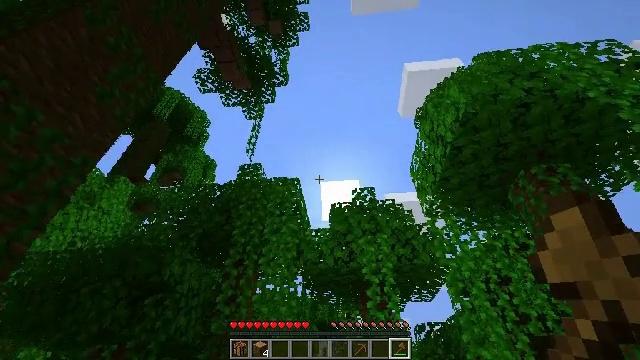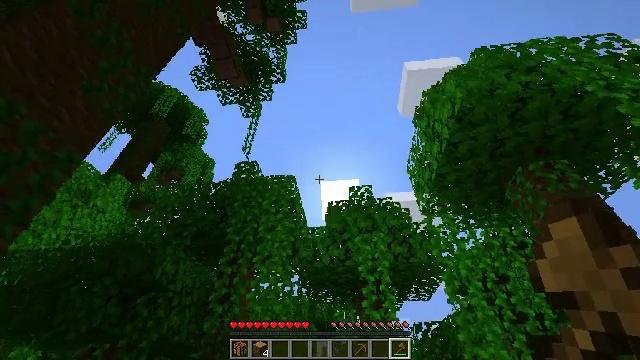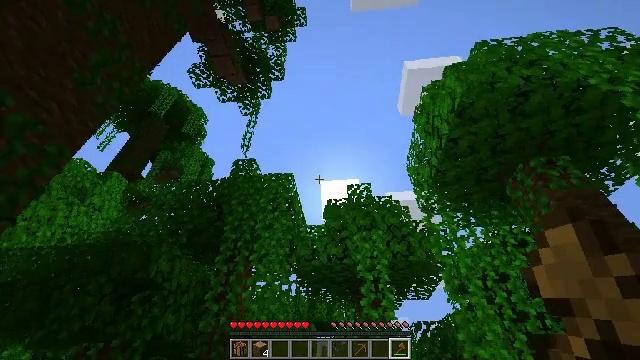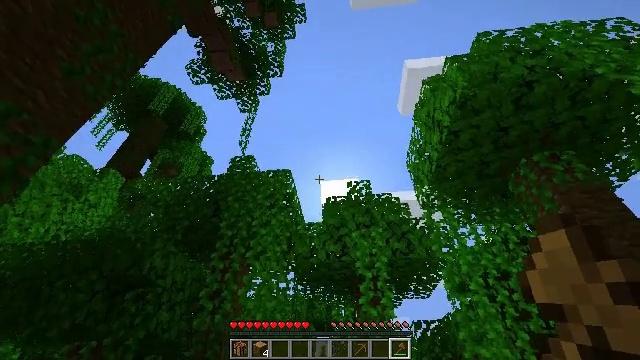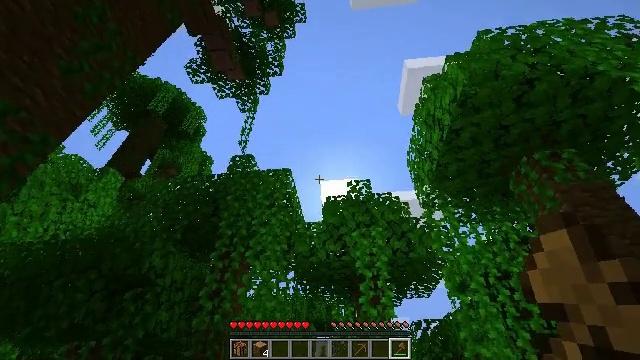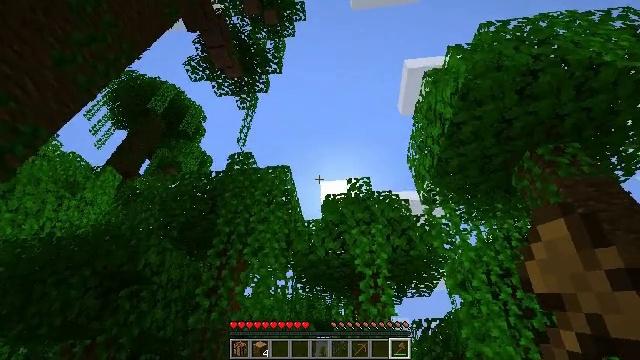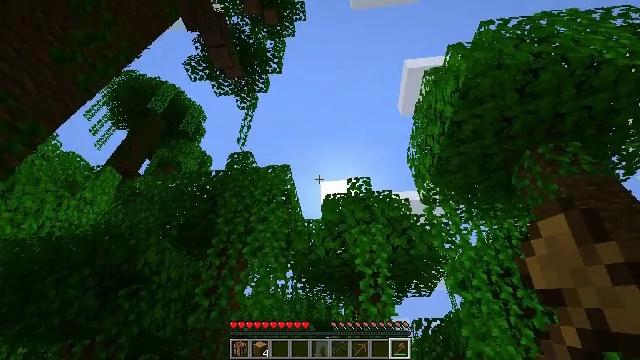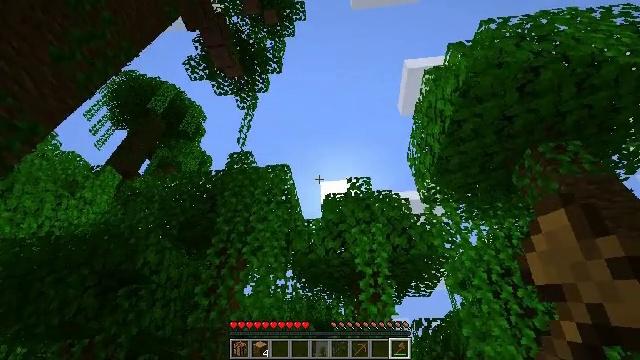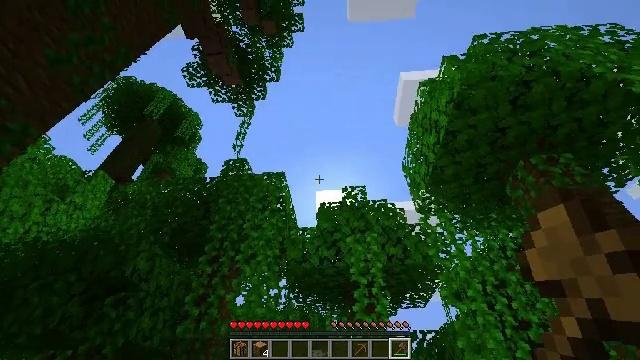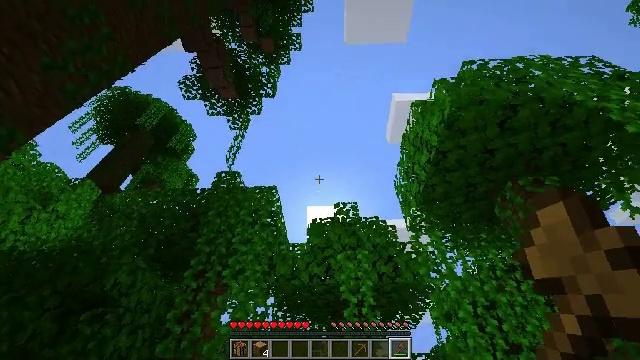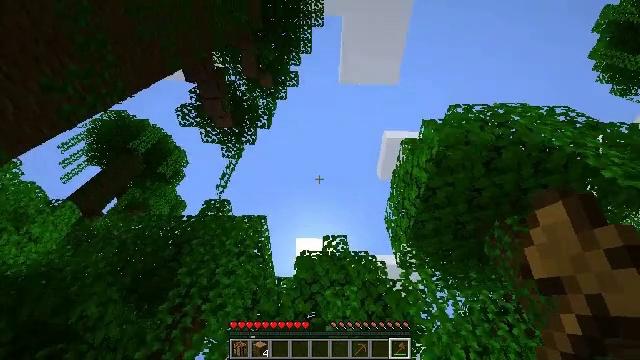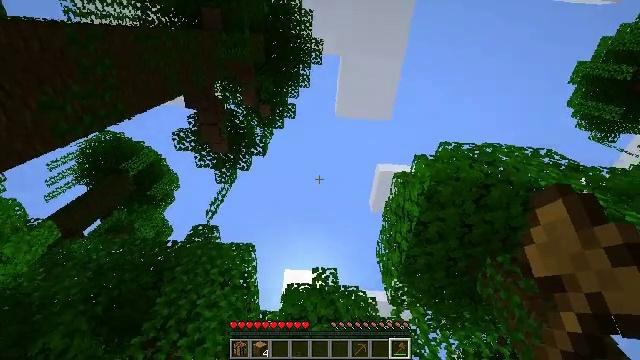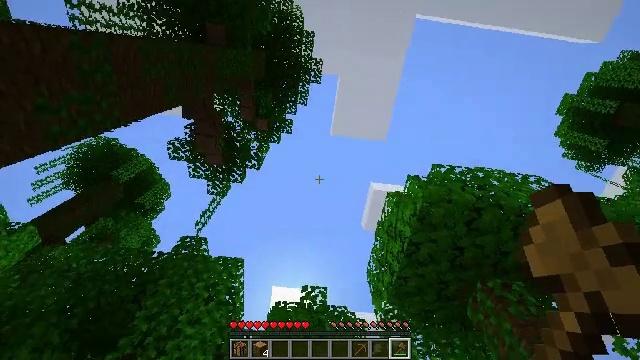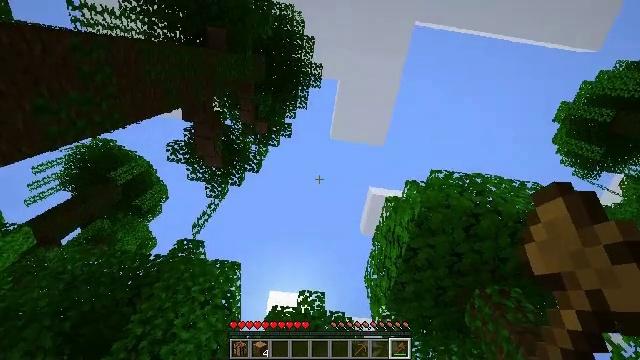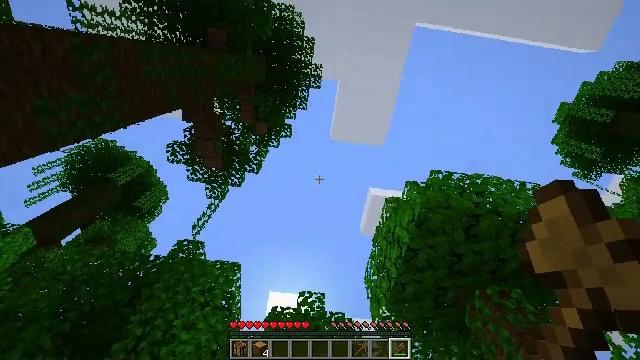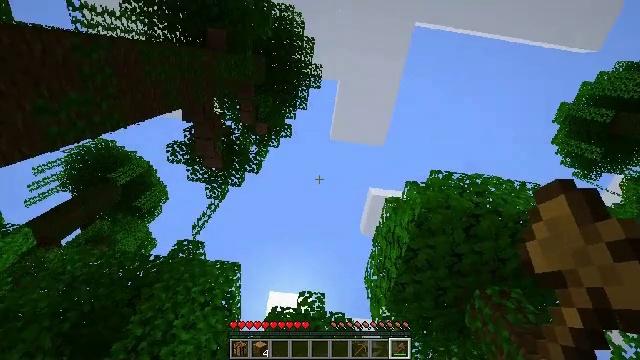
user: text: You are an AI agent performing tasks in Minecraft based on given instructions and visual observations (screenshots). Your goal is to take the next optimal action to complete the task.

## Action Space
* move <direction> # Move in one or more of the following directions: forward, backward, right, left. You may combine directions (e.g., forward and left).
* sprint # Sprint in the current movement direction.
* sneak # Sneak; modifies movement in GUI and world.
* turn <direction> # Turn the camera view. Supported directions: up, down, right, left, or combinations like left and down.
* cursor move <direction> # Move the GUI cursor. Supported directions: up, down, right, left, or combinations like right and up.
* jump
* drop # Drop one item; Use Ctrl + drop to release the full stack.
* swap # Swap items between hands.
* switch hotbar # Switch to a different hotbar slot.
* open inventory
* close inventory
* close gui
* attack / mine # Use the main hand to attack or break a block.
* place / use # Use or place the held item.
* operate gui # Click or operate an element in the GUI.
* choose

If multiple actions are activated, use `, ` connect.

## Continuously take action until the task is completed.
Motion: motion action
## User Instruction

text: Mine oak leaves.
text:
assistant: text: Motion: move forward
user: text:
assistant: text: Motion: move forward
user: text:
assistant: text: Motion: move forward
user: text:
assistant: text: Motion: no_op
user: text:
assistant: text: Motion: no_op
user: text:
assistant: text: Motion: no_op
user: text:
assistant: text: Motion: no_op
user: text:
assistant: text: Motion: turn right and up
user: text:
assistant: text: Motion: turn right and up
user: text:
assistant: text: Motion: turn right and up
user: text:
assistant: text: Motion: turn right and up
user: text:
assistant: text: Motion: turn right and up
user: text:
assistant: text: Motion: no_op
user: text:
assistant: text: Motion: no_op
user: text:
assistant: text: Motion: no_op
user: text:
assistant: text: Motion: move forward
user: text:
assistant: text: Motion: move forward
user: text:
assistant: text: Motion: move forward and move right
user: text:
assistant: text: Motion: move forward and move right
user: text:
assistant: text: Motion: no_op
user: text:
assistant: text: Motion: no_op
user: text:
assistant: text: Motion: no_op
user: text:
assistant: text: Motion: no_op
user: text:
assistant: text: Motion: no_op
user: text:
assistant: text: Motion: no_op
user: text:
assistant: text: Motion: turn up
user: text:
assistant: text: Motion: turn up
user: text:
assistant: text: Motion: no_op
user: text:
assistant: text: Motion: no_op
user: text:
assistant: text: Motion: no_op